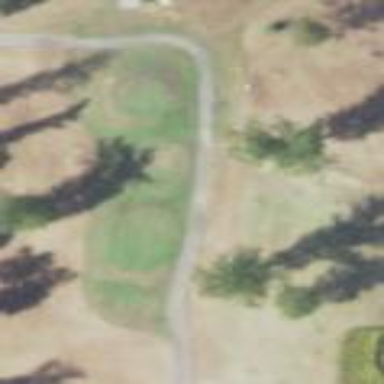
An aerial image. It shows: Area of rough grass used for golf.